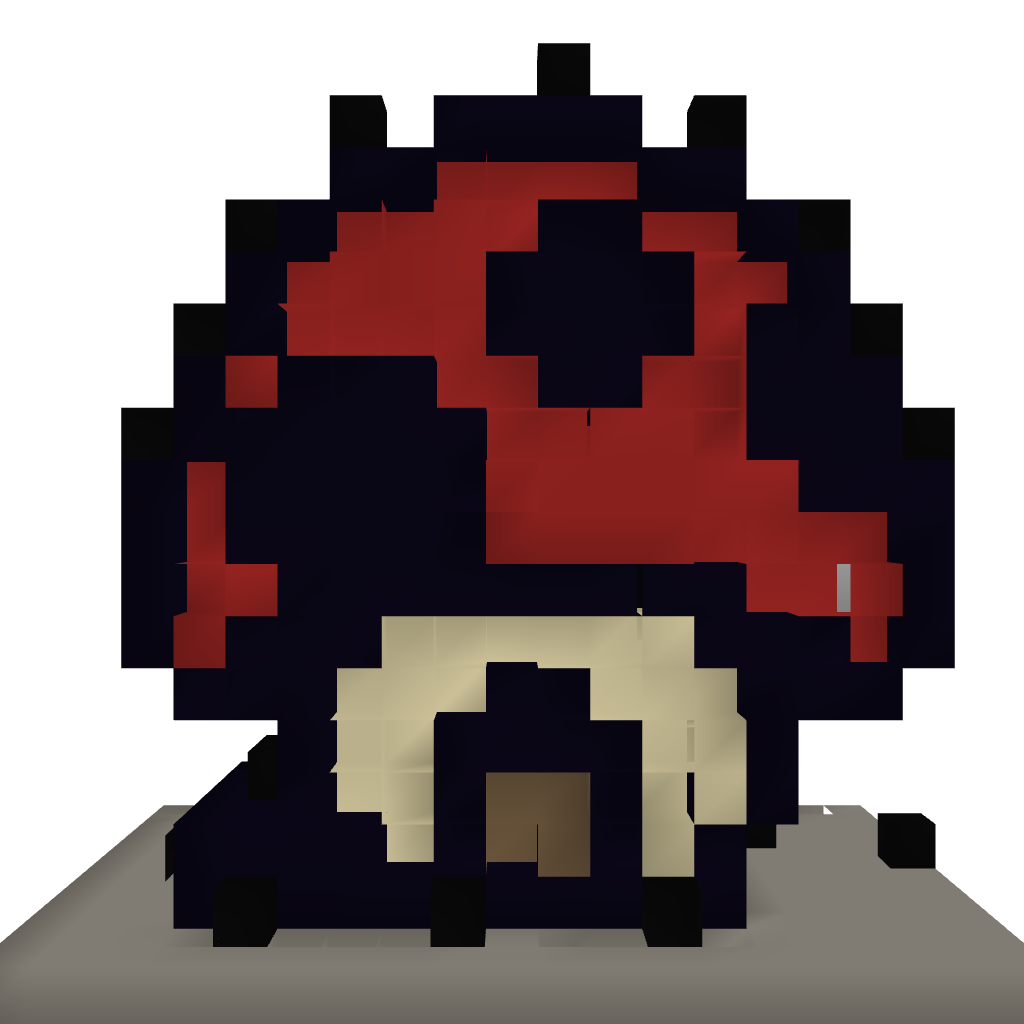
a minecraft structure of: MB3 Mushroom house